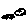
Label: car